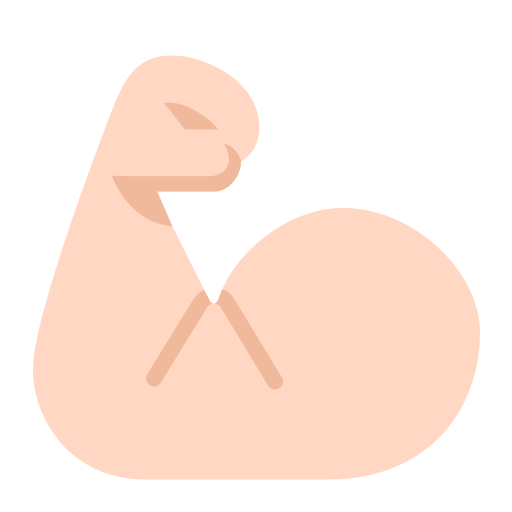
flexed biceps flat light